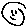
Label: smiley face